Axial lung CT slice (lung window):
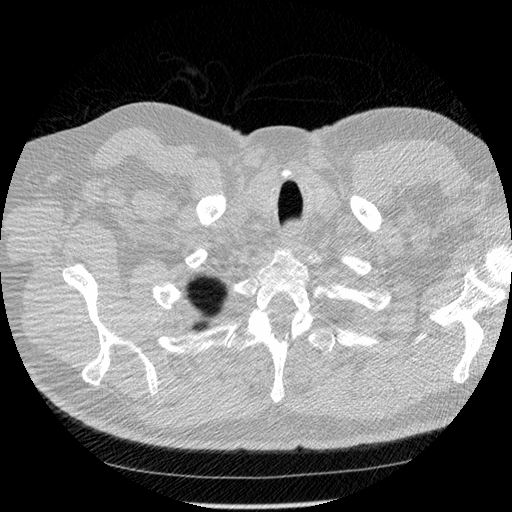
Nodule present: no